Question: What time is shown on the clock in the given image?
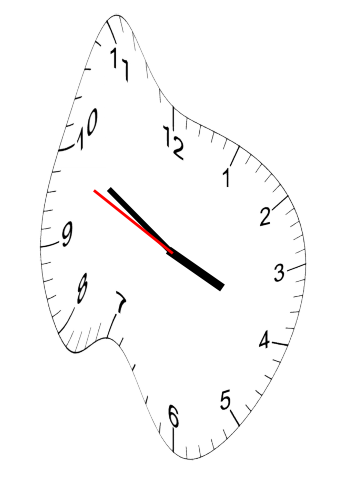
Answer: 03:49:49